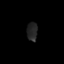
Tissue: lung
Cell type: Epithelial cells
Senescence score: 0.1894
Nuclear area (px): 193
Mean DAPI intensity: 36.71